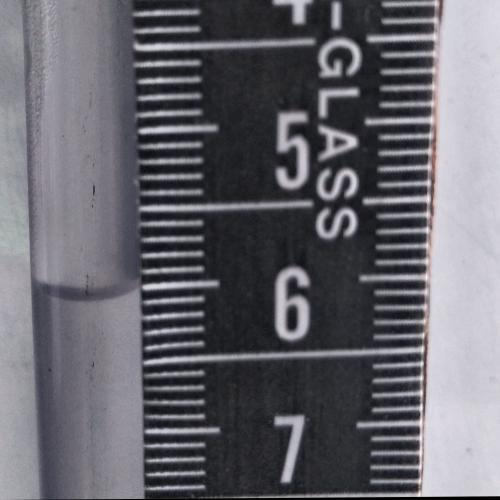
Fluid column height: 6.0 cm